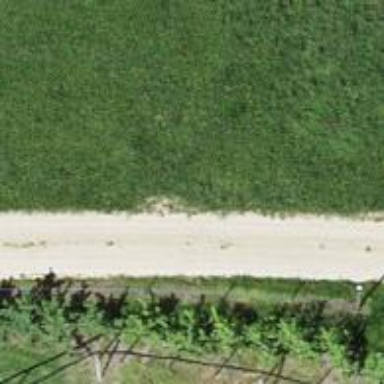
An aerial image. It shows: Gravel track with grade2 quality.